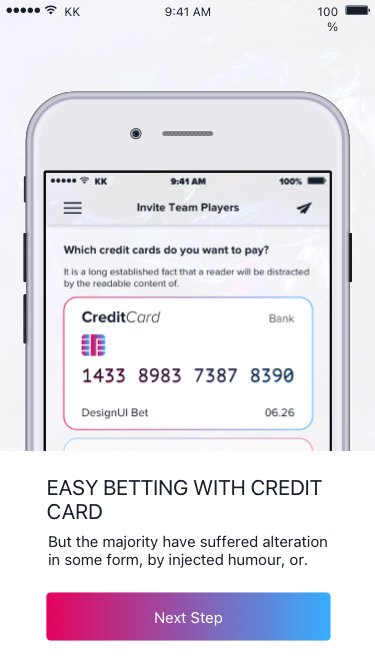
Text in this UI design:
But the majority have suffered alteration in some form, by injected humour, or.
EASY BETTING WITH CREDIT CARD
Next Step
9:41 AM
KK
100%